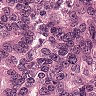
Metastatic tissue present: yes